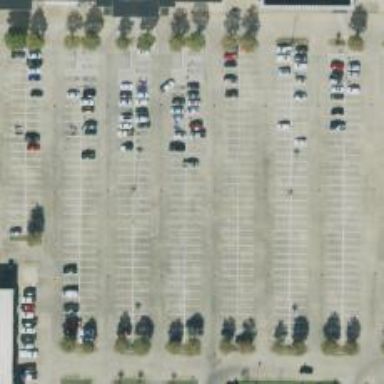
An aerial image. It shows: Parking space.